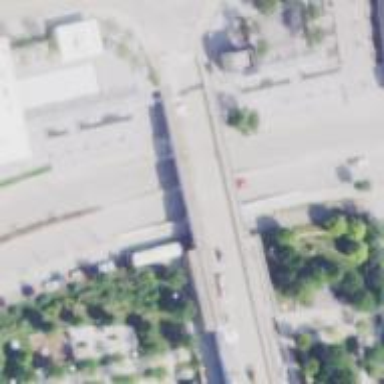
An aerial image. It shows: Secondary road with asphalt surface crossing over suspension bridge. There is separate sidewalk alongside the road.